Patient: sex F, age 27
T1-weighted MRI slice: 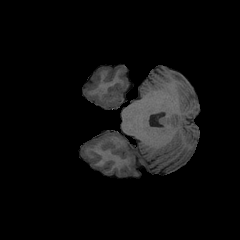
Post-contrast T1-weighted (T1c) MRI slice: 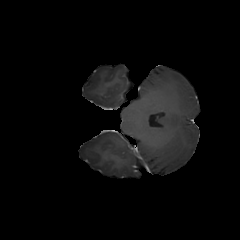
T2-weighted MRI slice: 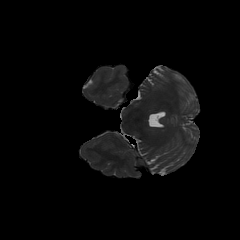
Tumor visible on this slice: no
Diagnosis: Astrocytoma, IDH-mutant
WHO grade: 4